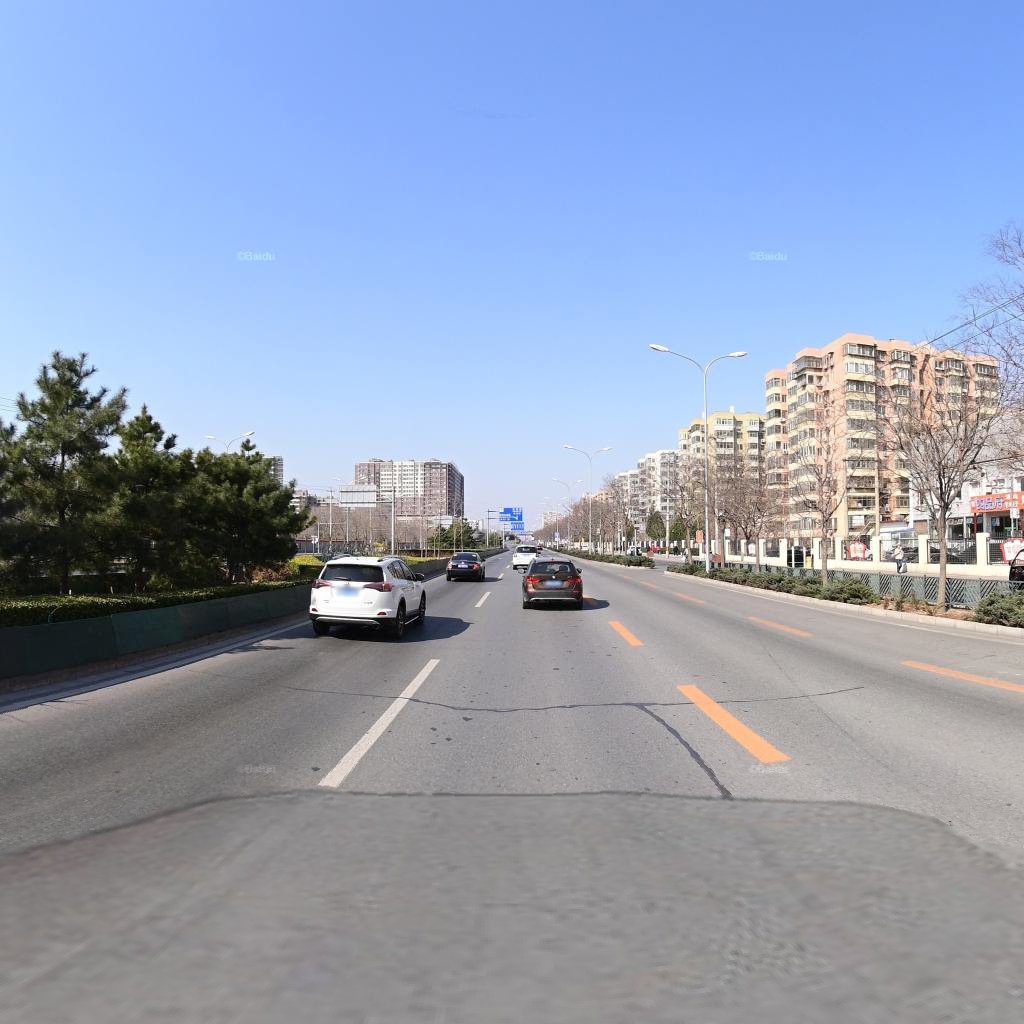
Region: Haidian
Road damage annotations: longitudinal patch, transverse patch